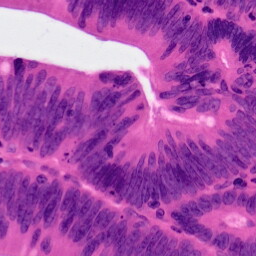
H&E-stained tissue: Colon